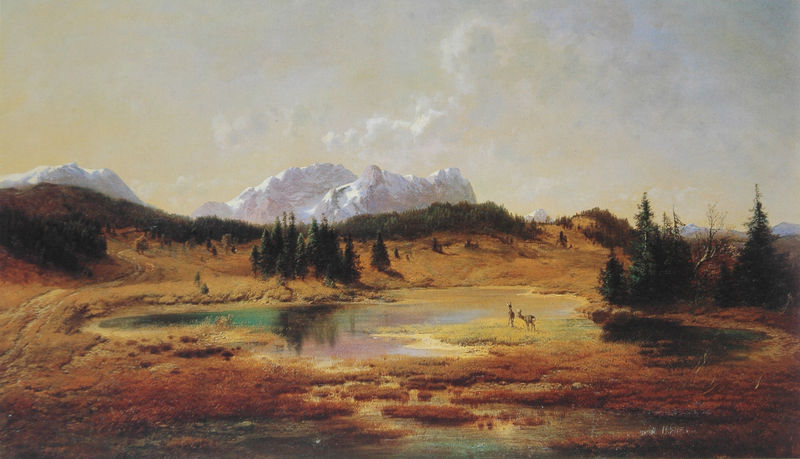
Titel: Rehe am Weiher vor Wettersteingebirge
Künstler: Karl Millner
Standort: Schloß Heimhausen (bei Mü
Institution: Das Gemälde Cabinett
Schlagwörter: baum, berg, blau, gemälde, himmel, mann, wasser, weiß, wolken, bäume, fluss, gelb, grün, landschaft, menschen, ocker, see, teich, ufer, abend, braun, grau, licht, orange, schwarz, türkis, ausblick, blick, gras, rot, schnee, tier, tiere, weg, wiese, beige, leute, malerei, mensch, bild, öl, bach, dämmerung, feld, horizont, hügel, natur, spiegelung, büsche, gebüsch, pfad, sträucher, wege, boden, insel, gold, realismus, rosa, wald, esel, pferd, ruhe, spuren, berge, farben, gebirge, gipfel, gletscher, hang, bergkette, landschaftsmalerei, berglandschaft, herbst, rast, böschung, romantik, tannen, ölgemälde, wild, einöde, alpen, moos, sumpf, tanne, kurve, hirsch, reh, rehe, rehkitz, moor, tümpel, wanderer, nadelbäume, fichten, tannenbäume, morast, golden, aurora, ziege, wildniss, bergsee, wasserstelle, voralpen, paysage, schneeberge, rehkitze, spurrillen, hochebene, chatten, schillernd, bergblick, pateau, vereinzelt, wtümpel, 19. jahrhundert, hochmoor, winterberge